Interaction volume radius: 5 \u00c5
Interaction volume height: 20 \u00c5
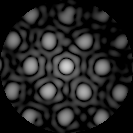
Disorder parameter: 0.2503